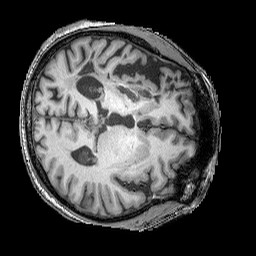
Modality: T1w
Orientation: axial
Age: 45
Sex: male
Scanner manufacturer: siemens
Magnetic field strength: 3 T
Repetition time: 2.25 s
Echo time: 0.00411 s